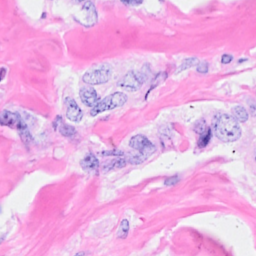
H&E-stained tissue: Breast